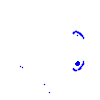
Particle: kaon